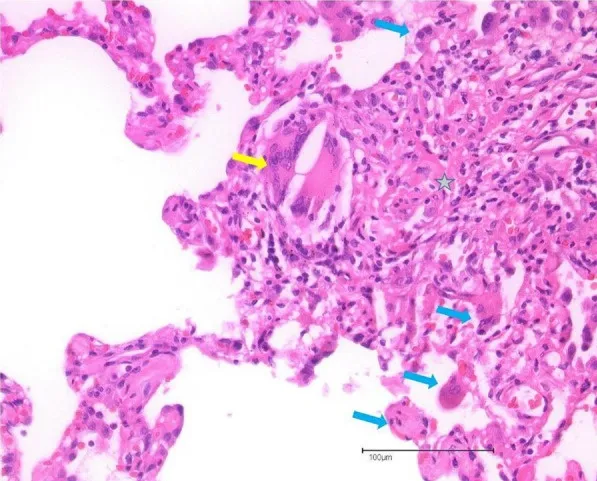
Histological specimens showing giant cells with cholesterol deposits (yellow arrow), multiple giant cells with inflammatory cells (blue arrows); lymphocytic intra-alveolar and interstitial inflammation with fibrosis (asterisk).
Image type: pathology (h&e)